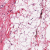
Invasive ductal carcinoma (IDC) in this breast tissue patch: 0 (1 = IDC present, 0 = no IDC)